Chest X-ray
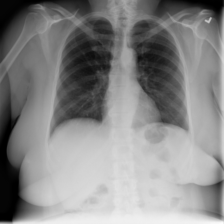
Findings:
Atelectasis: negative
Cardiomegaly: negative
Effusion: negative
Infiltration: negative
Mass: negative
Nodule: negative
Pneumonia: negative
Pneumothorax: negative
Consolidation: negative
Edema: negative
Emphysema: negative
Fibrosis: negative
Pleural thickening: negative
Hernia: negative